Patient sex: M
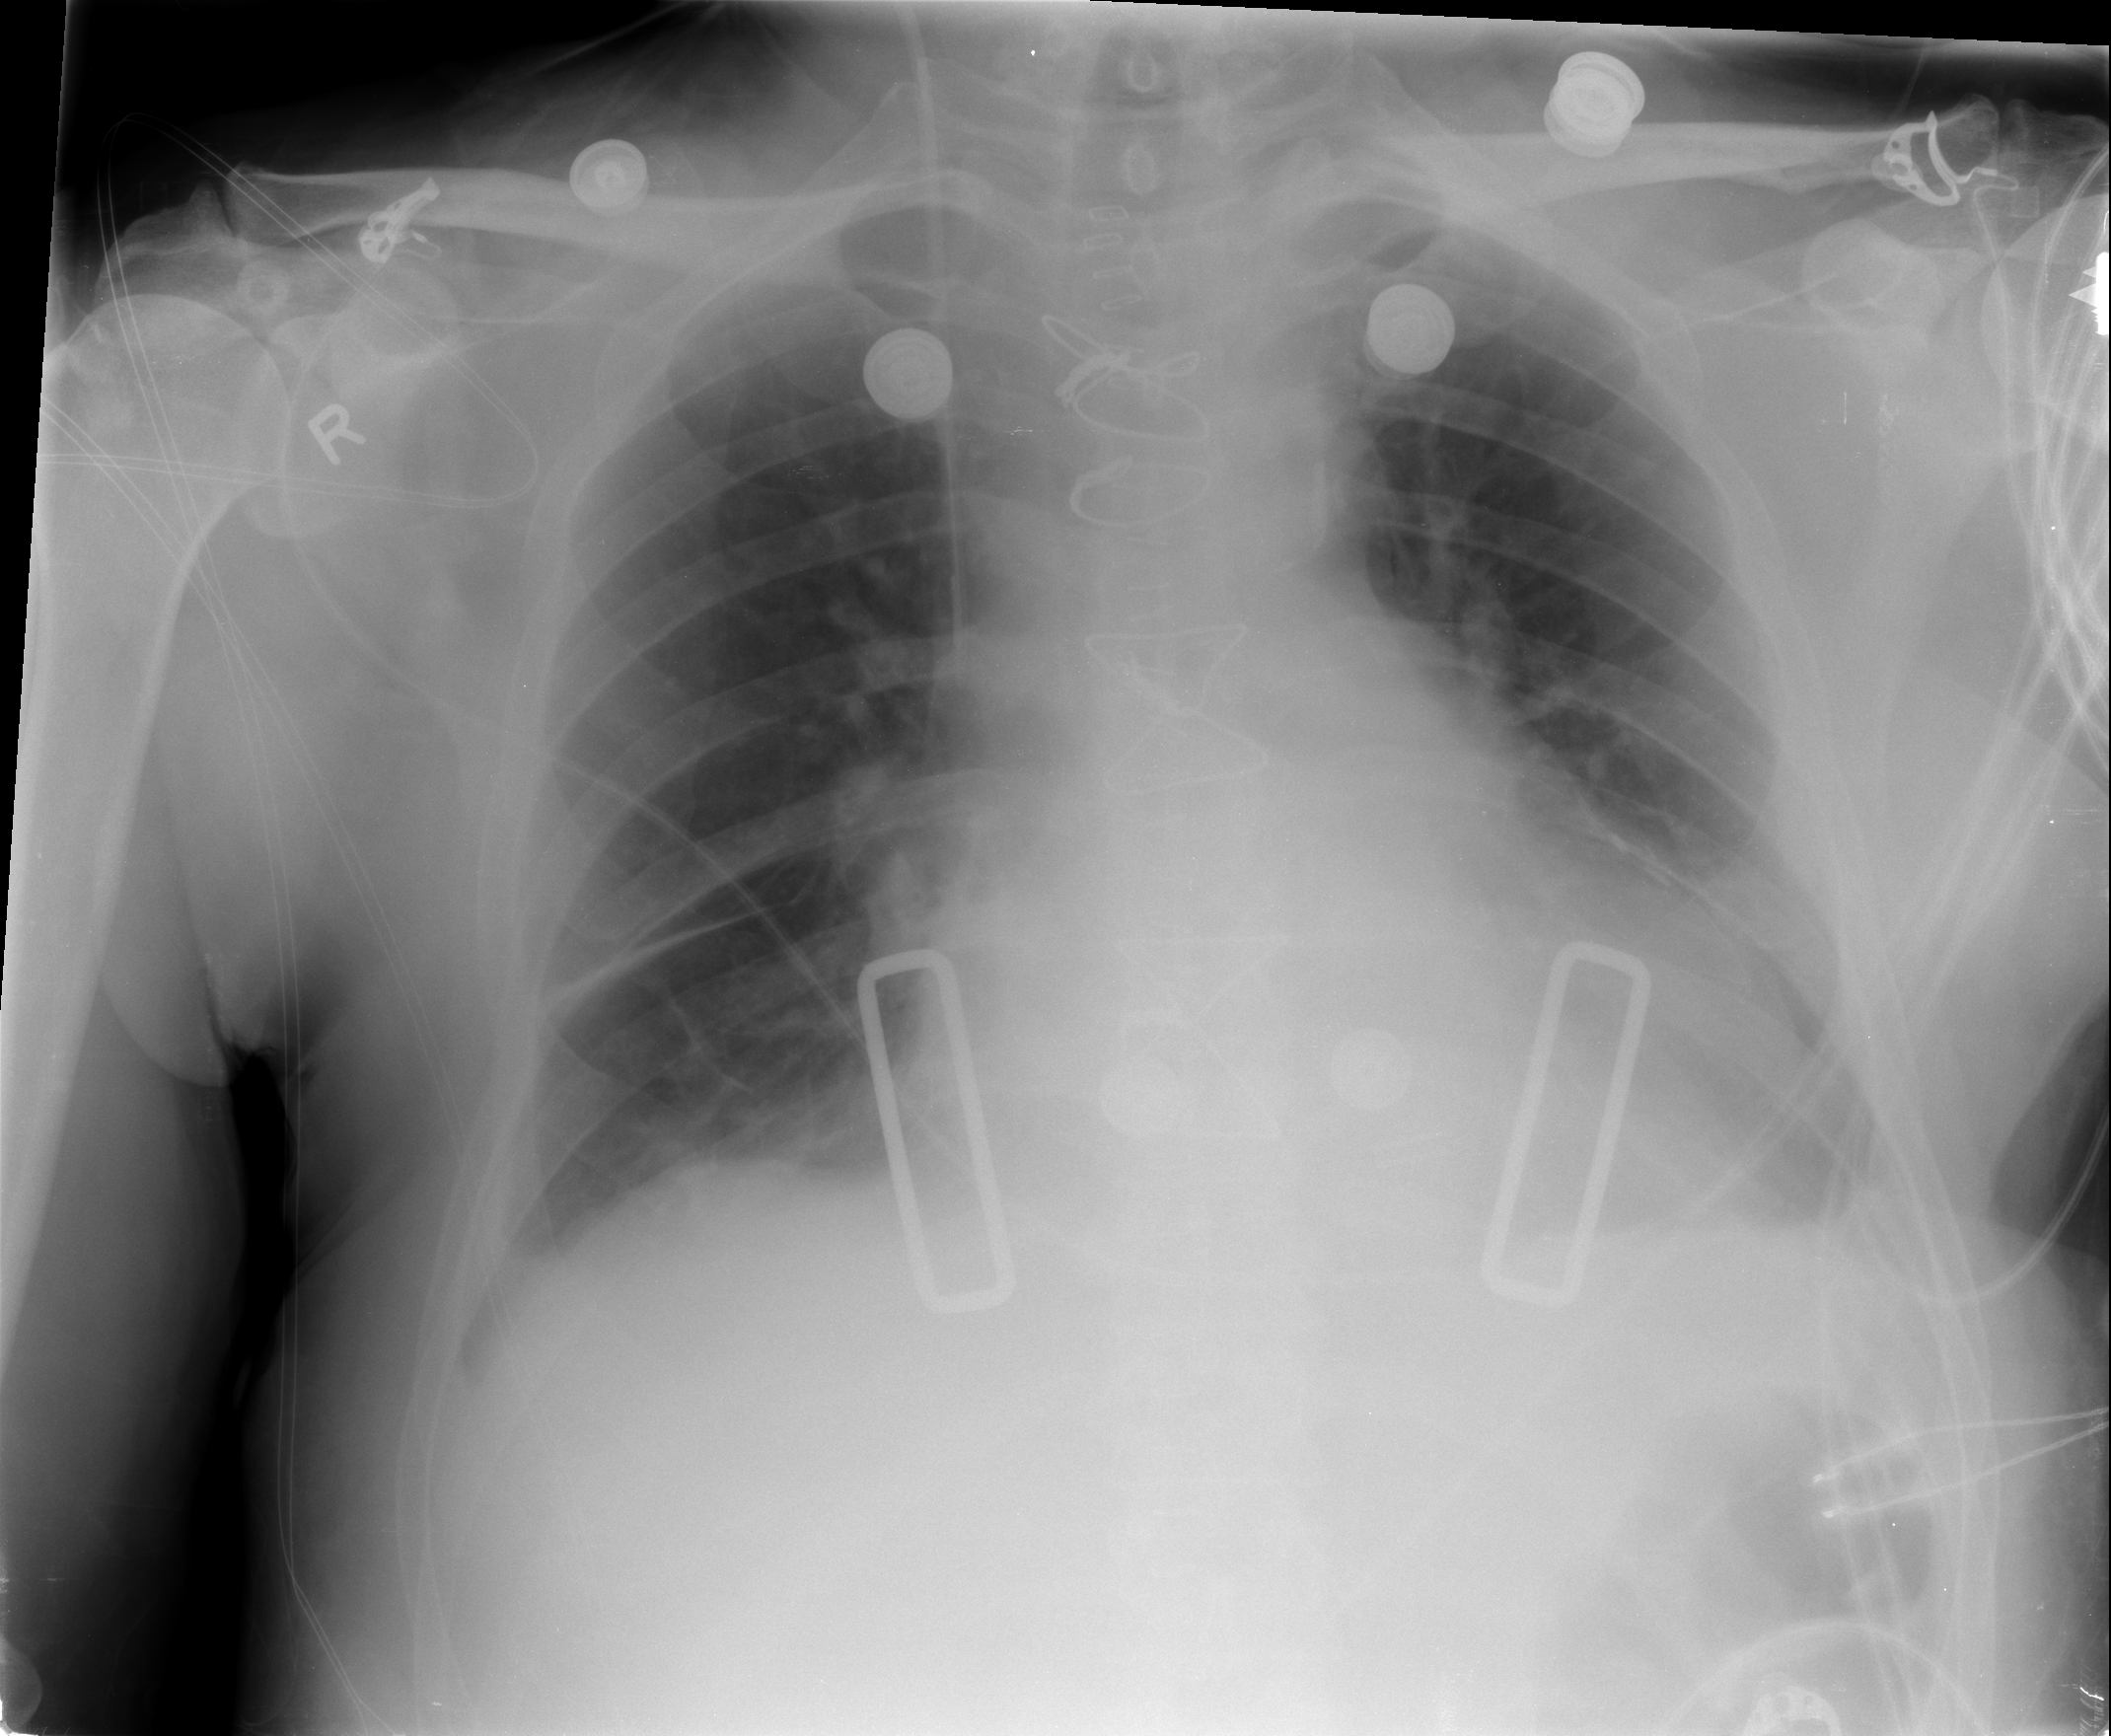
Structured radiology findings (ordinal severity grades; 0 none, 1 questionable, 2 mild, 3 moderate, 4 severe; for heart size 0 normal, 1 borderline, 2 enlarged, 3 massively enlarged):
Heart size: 2
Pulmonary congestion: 2
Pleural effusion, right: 2
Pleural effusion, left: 2
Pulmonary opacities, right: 0
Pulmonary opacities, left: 0
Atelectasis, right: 2
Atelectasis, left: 2